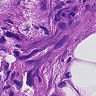
Metastatic tissue present: yes